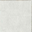
Piece: xx